Interaction volume radius: 5 \u00c5
Interaction volume height: 20 \u00c5
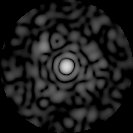
Disorder parameter: 0.8009